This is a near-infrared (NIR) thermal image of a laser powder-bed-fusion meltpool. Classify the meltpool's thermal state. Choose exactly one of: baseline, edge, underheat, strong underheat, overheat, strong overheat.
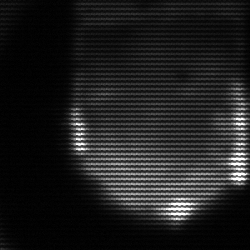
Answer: edge